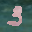
Label: 3